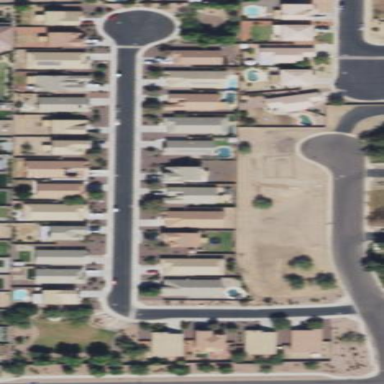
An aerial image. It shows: Residential area consisting of single-family homes.